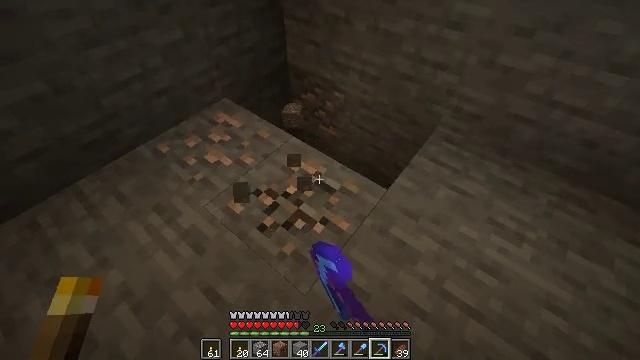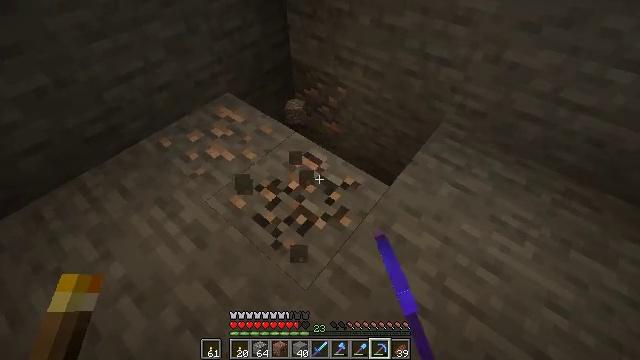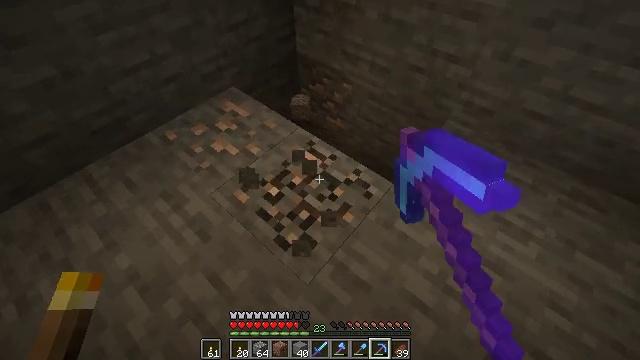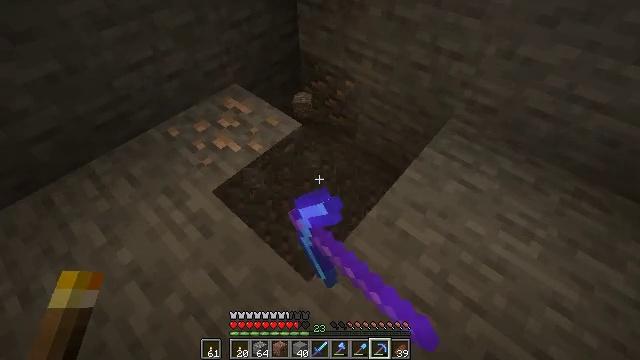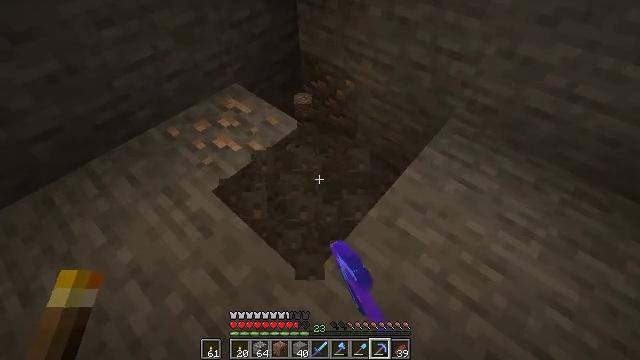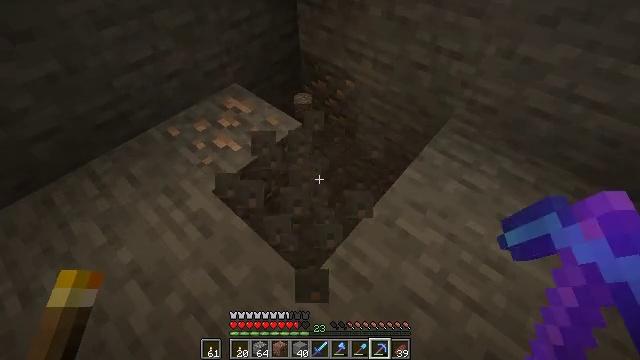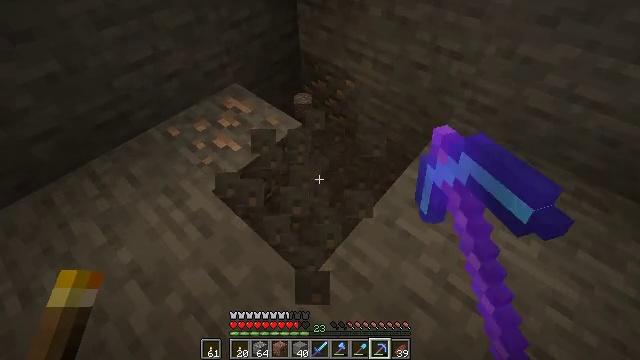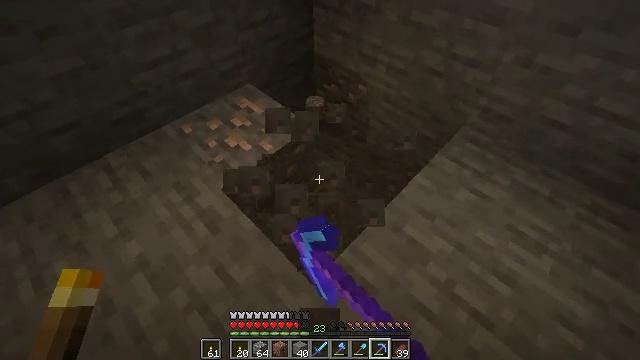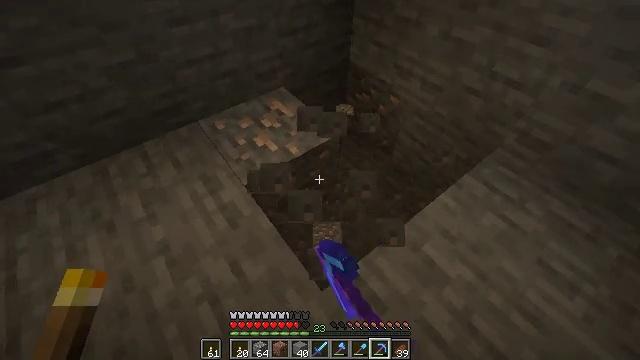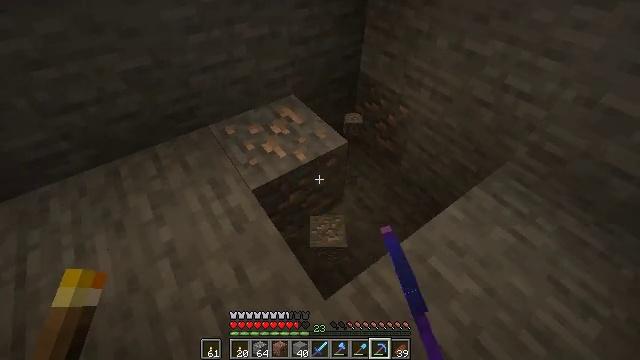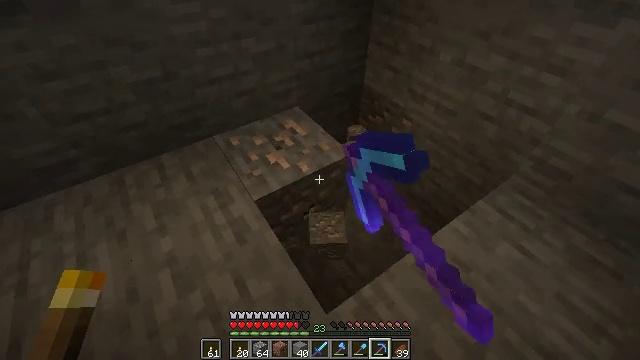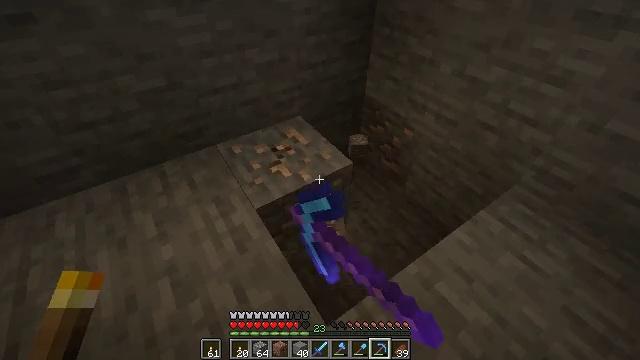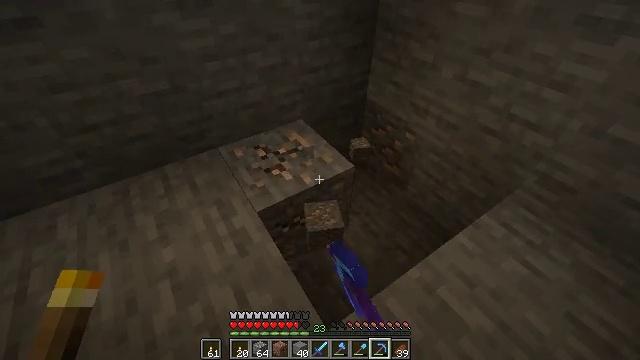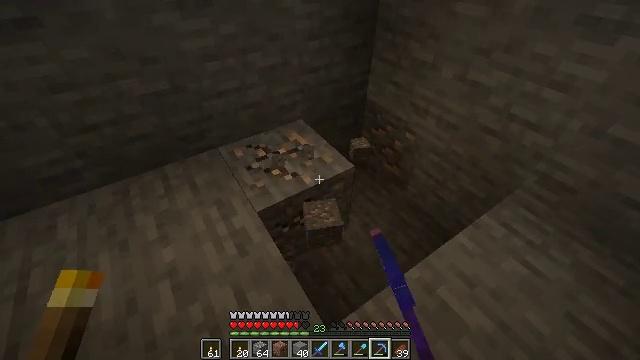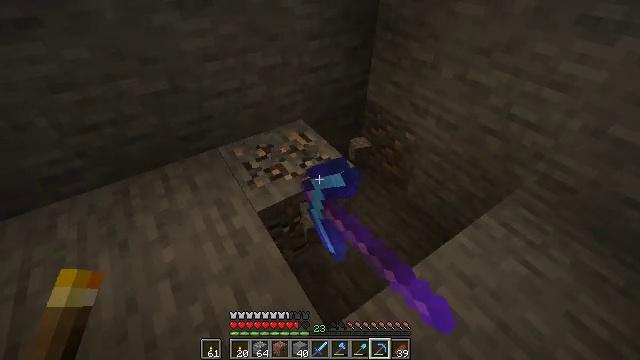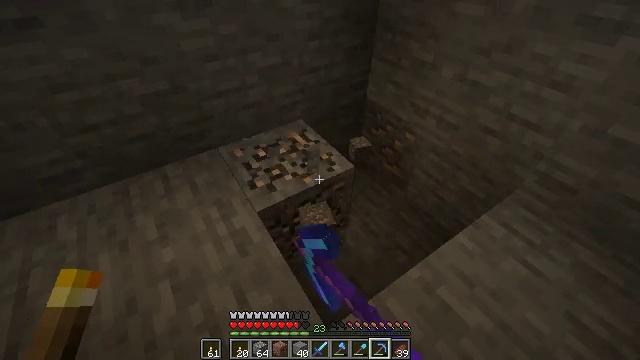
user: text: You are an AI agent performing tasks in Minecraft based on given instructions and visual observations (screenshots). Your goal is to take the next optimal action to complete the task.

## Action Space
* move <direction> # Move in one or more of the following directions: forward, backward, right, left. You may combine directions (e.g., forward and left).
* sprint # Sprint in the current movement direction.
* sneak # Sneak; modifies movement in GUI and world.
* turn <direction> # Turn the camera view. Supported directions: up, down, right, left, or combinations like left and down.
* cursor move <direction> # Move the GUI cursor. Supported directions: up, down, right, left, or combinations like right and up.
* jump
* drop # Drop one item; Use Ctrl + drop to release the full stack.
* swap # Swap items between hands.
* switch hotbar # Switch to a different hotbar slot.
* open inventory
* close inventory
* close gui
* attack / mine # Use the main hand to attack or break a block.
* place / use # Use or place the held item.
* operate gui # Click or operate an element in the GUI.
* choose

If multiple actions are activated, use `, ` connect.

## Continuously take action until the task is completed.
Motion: motion action
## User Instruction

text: Break the iron ore with a tool.
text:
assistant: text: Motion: attack / mine
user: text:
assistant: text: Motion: turn left, attack / mine
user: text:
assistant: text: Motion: attack / mine
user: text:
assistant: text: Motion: attack / mine
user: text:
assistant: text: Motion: attack / mine
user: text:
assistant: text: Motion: attack / mine
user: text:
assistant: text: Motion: turn left, attack / mine
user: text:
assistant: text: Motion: turn left and up, attack / mine
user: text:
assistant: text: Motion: turn left and up, attack / mine
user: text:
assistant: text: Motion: turn left and up, attack / mine
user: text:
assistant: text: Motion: turn up, attack / mine
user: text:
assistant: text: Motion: attack / mine
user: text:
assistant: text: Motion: attack / mine
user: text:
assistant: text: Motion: attack / mine
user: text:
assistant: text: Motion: attack / mine
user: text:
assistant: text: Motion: attack / mine
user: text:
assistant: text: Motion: attack / mine
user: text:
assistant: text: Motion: attack / mine
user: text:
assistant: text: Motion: move forward, attack / mine
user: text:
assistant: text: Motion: move forward, attack / mine
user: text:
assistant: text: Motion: move forward, attack / mine
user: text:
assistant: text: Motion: move forward, attack / mine
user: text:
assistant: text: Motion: turn right
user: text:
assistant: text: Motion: turn right and down
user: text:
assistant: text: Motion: turn right and down
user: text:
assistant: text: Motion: move forward, turn right and down
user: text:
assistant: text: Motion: move forward, turn right and down
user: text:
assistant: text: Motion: move forward, turn right
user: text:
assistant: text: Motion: move forward and move left, turn right
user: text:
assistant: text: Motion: move forward and move left, turn right